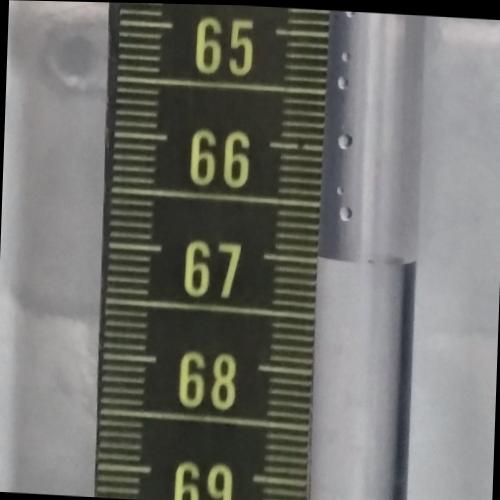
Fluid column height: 67.0 cm